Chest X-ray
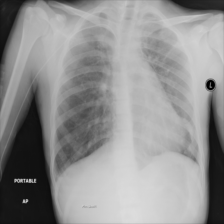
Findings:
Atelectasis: negative
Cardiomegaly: negative
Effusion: negative
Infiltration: negative
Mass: negative
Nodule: negative
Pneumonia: negative
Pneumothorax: negative
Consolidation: negative
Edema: negative
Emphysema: negative
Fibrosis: negative
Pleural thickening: negative
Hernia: negative